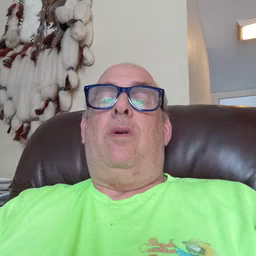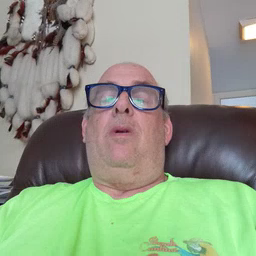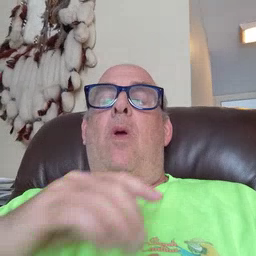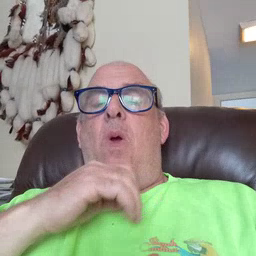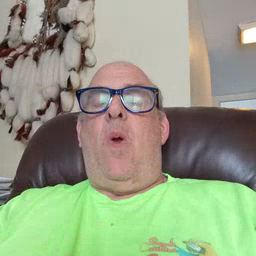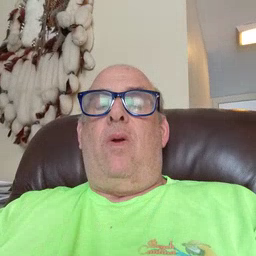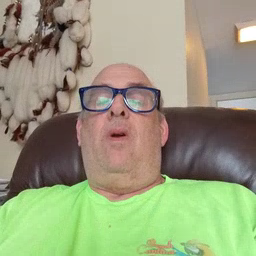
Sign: old